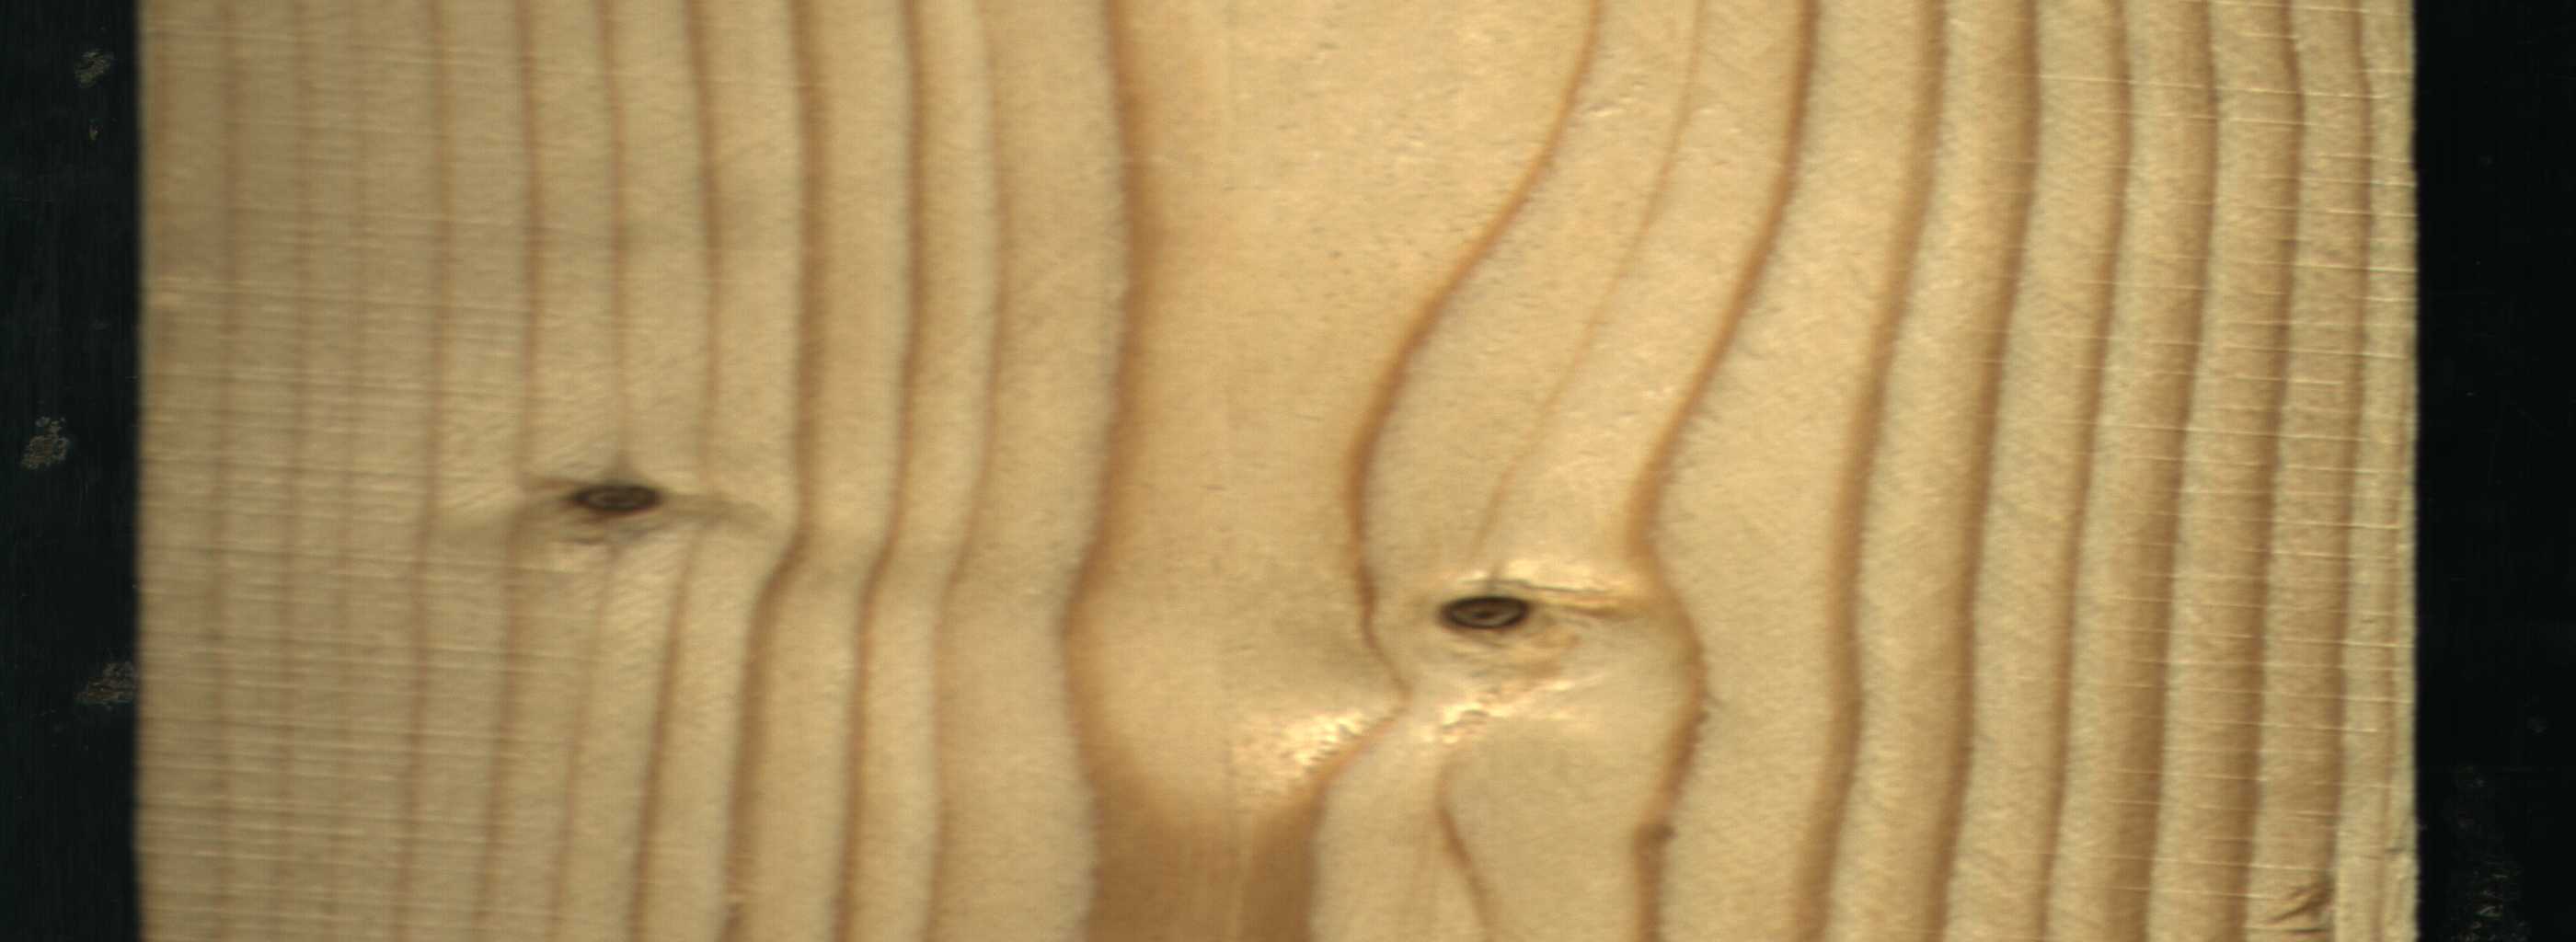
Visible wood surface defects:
Dead_Knot
Dead_Knot